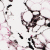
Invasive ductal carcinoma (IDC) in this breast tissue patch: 0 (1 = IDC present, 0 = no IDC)